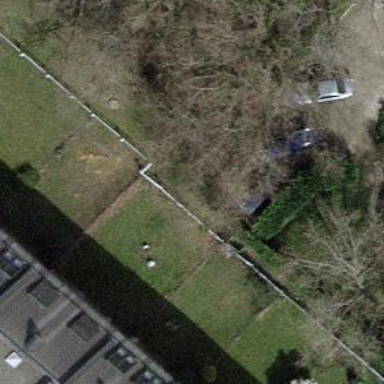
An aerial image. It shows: Fence is in the image.